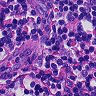
Metastatic tissue present: no